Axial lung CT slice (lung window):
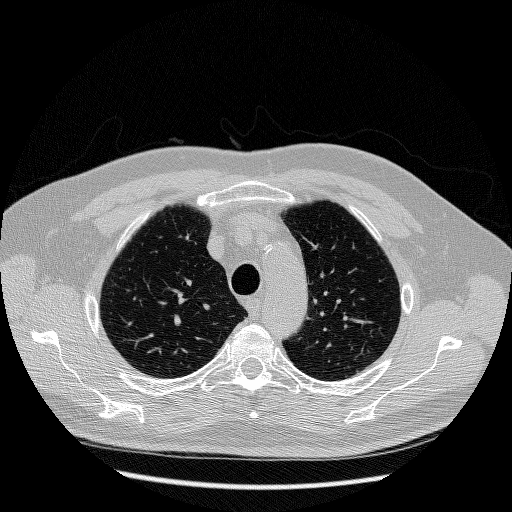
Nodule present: no